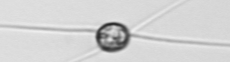
Label: Chaetoceros_danicus